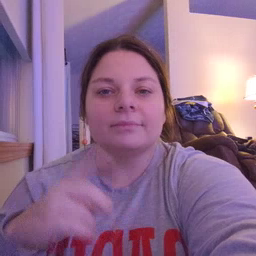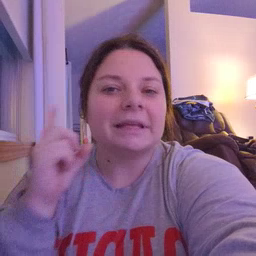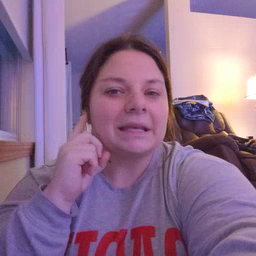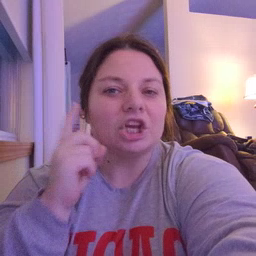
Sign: ear